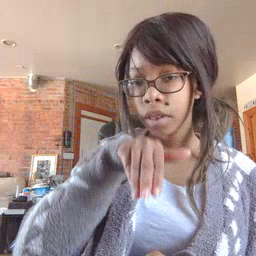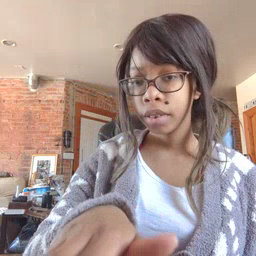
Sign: elephant